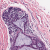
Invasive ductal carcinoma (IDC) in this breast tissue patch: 0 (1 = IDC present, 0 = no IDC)